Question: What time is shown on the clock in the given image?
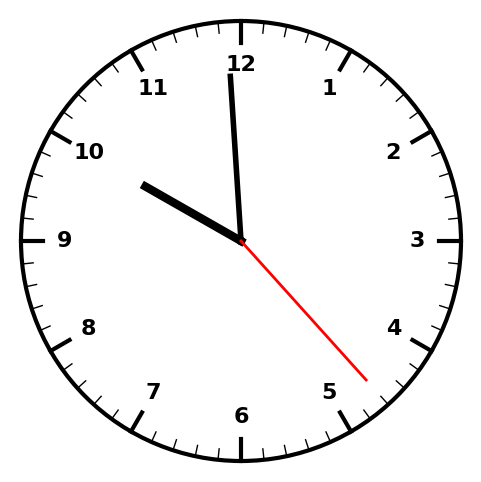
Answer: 09:59:23